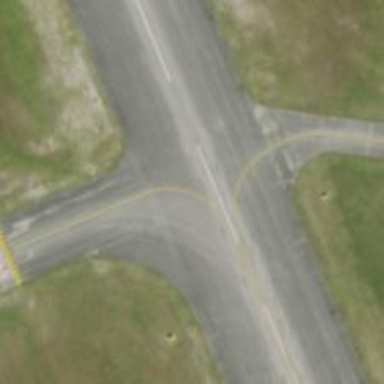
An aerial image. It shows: Image of taxiway at airport.